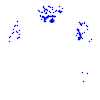
Particle: kaon